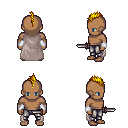
a pixel art fantasy rpg character, male body template, human, dark skin, gray cape, metal pants, blonde mohawk hairstyle, white cloth bracers, dagger, four views (front, back, left, right), 2x2 character sprite sheet, small pixel art, hard edges, no anti-aliasing